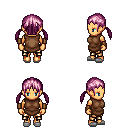
a pixel art fantasy rpg character, female body template, human, tanned skin, brown tunic, gold greaves, pink twin-tailed hairstyle, leather bracers, white slippers, four views (front, back, left, right), 2x2 character sprite sheet, small pixel art, hard edges, no anti-aliasing